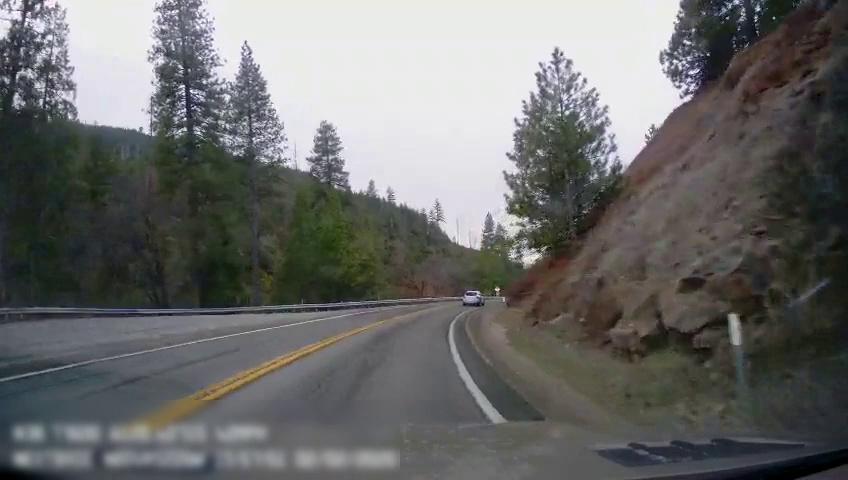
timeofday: Day
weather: Cloudy
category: Drivable Space
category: Vehicles | Car
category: Lanes | Current Lane
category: Lanes | Current Lane
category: Lanes | Opposite Lane